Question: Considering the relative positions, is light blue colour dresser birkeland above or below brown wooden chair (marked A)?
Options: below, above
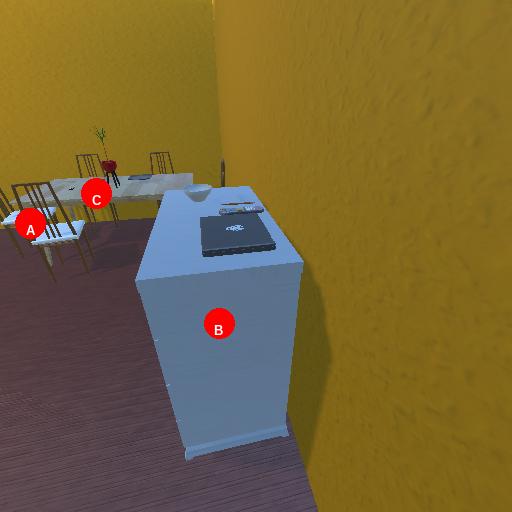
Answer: below